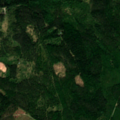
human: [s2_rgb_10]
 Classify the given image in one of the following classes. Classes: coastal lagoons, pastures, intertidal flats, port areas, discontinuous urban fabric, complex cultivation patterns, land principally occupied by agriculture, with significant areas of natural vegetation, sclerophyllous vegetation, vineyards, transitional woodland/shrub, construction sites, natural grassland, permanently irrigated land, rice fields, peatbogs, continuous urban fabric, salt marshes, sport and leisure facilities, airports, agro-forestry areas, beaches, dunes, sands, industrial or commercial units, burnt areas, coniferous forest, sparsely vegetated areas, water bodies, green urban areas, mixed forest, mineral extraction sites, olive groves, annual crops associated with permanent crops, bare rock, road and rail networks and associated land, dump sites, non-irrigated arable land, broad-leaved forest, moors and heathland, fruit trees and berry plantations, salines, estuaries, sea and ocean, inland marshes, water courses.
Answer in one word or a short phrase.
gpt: non-irrigated arable land, mixed forest, transitional woodland/shrub